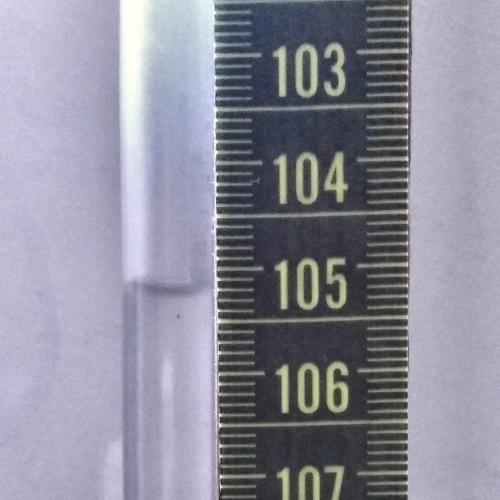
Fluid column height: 105.2 cm